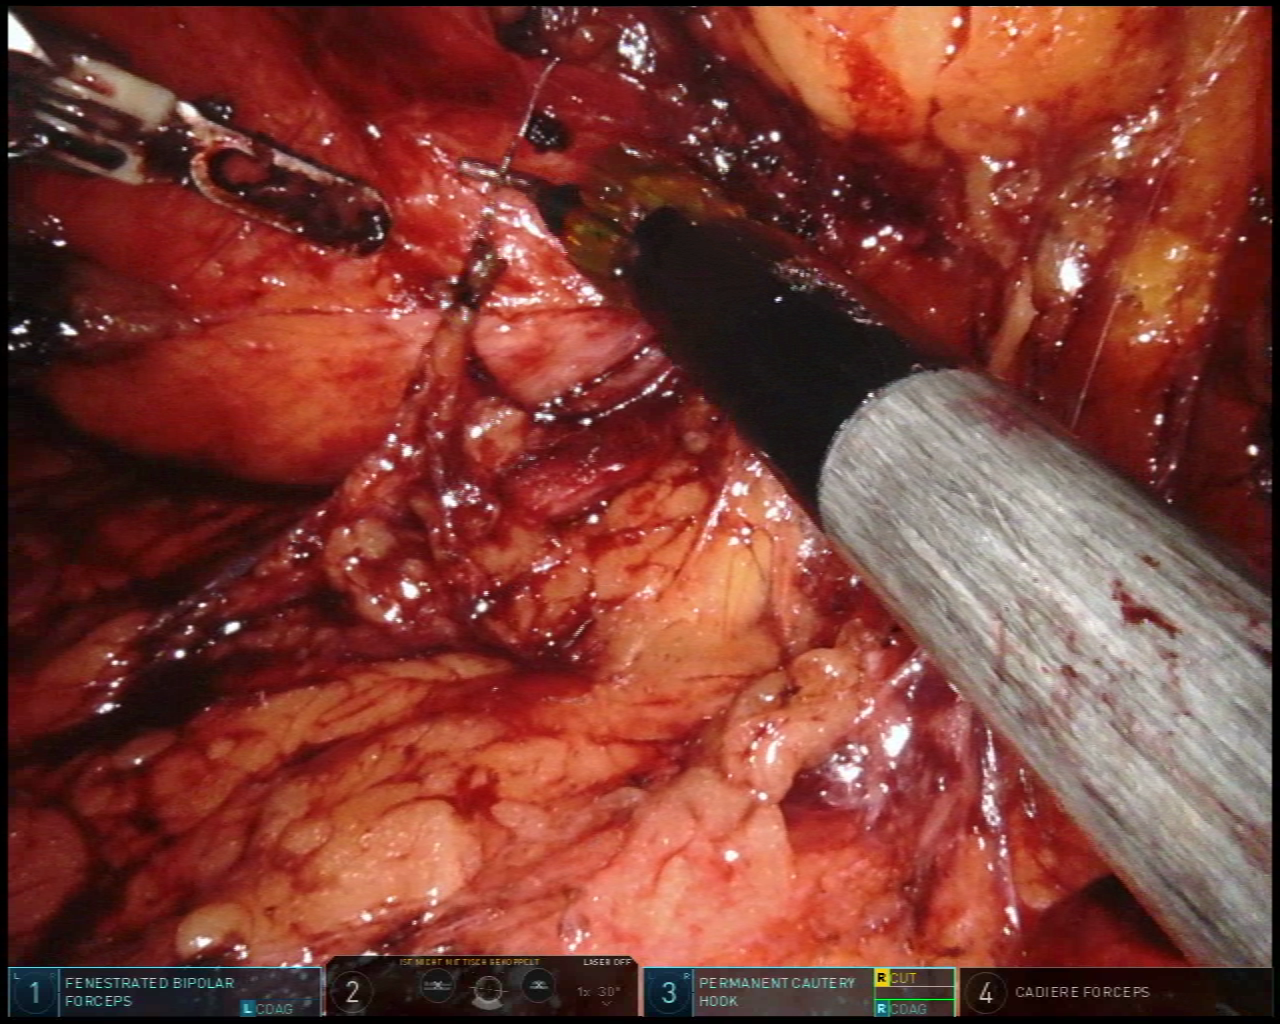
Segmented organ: ureter
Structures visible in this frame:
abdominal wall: no
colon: no
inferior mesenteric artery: no
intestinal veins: no
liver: no
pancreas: no
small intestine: no
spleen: no
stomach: no
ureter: yes
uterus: no
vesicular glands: no